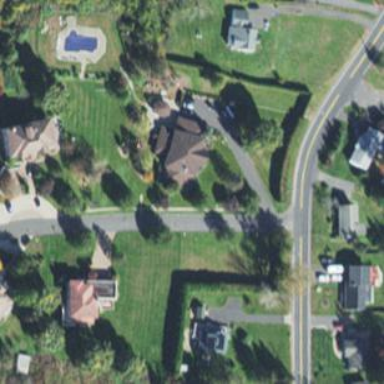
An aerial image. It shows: Driveway.